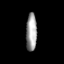
Tissue: prostate
Cell type: Fibroblasts
Senescence score: 0.6979
Nuclear area (px): 398
Mean DAPI intensity: 160.075